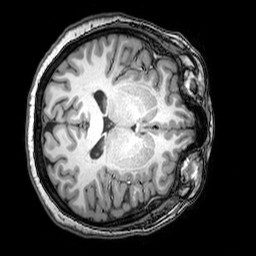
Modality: T1w
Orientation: axial
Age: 40
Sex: female
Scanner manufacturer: philips
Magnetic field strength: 3 T
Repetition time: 0.008113 s
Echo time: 0.003709 s